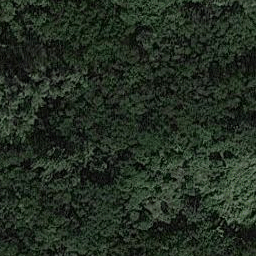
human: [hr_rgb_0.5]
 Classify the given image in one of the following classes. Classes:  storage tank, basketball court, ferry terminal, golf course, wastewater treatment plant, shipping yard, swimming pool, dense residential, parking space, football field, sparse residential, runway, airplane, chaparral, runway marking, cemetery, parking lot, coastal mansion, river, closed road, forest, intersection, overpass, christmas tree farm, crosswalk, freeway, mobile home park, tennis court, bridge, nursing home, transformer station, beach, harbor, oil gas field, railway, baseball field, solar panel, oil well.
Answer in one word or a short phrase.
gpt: forest